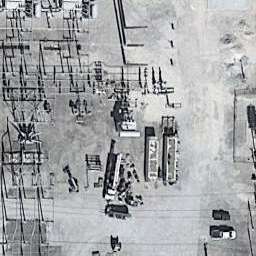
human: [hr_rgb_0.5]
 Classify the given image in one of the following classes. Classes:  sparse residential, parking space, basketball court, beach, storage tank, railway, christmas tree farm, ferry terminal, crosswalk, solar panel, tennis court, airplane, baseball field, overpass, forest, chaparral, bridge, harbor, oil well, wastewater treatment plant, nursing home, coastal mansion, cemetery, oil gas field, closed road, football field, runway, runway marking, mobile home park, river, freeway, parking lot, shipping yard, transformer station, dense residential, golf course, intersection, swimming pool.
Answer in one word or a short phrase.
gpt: transformer station